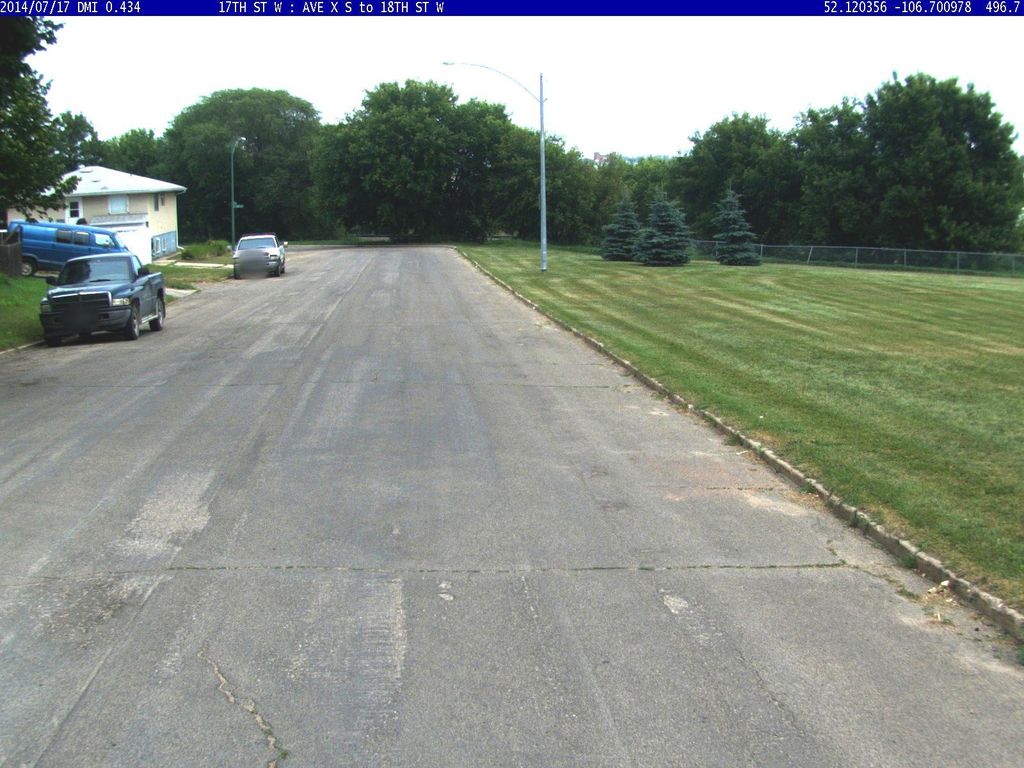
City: saskatoon